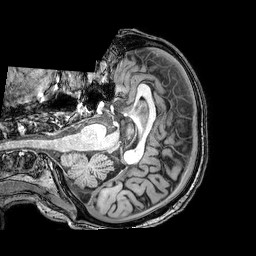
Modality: T1w
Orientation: axial
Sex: male
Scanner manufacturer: philips
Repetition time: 0.008171 s
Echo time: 0.00378 s